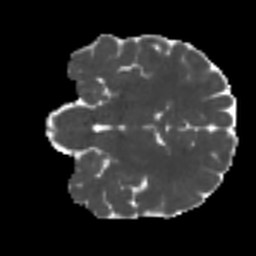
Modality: MD
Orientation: coronal
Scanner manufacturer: siemens
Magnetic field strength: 3 T
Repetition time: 4 s
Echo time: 0.0594 s